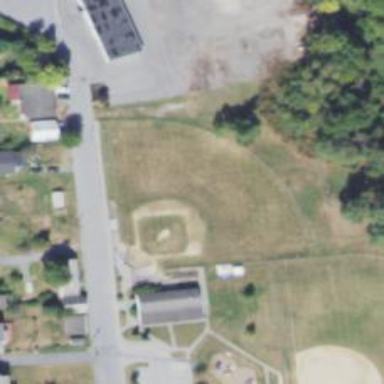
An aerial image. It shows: Baseball pitch for leisure and sports activities.